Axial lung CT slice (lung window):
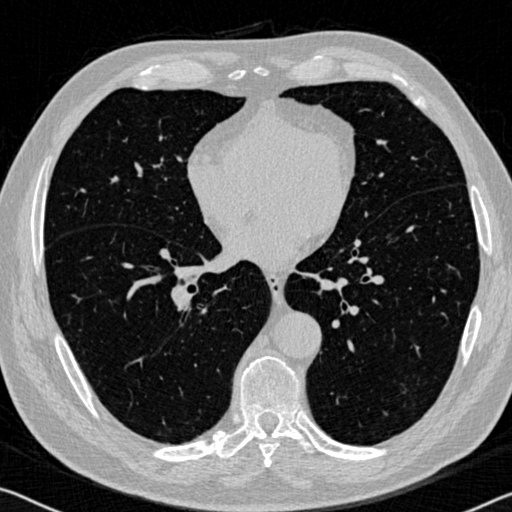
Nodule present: no